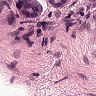
Metastatic tissue present: yes